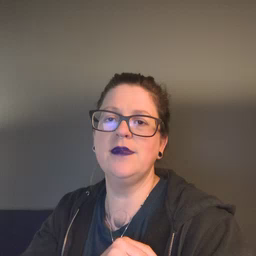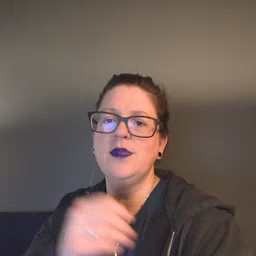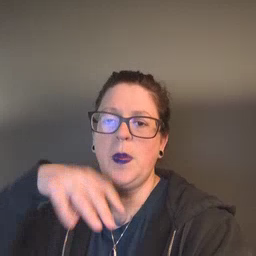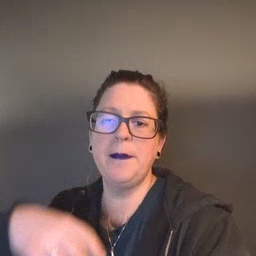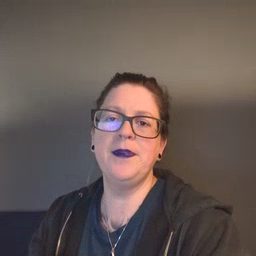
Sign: drop